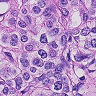
Metastatic tissue present: yes